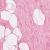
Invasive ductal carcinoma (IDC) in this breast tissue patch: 0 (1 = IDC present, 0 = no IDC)